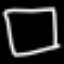
Label: square